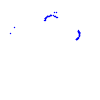
Particle: proton